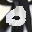
Label: 0